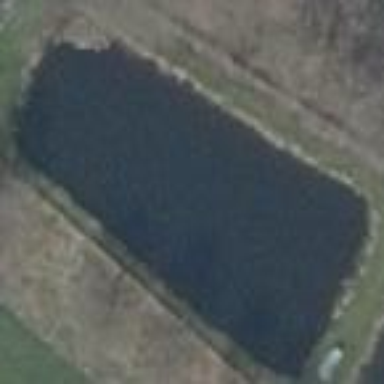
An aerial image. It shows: Pond with natural water.